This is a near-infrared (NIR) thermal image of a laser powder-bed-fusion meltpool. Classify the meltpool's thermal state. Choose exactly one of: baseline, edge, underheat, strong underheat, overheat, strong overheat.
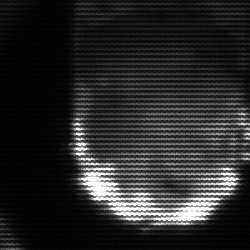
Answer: baseline